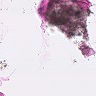
Metastatic tissue present: no